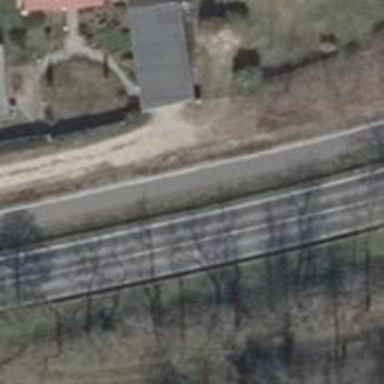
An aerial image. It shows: Asphalt path.